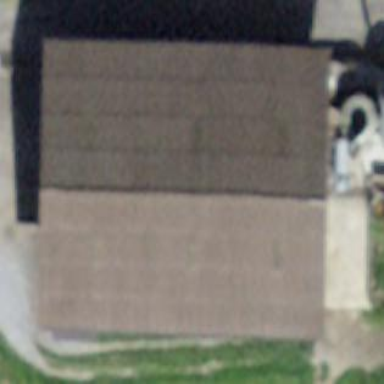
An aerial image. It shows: Rural barn.